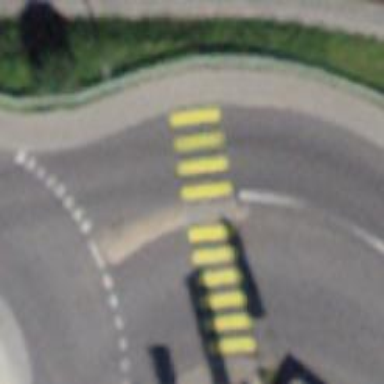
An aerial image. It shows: Marked crossing with zebra stripes on the road.